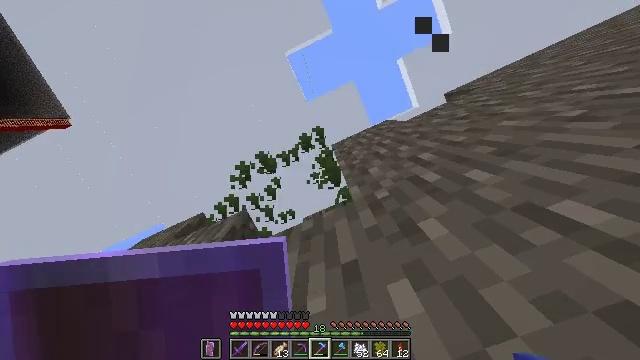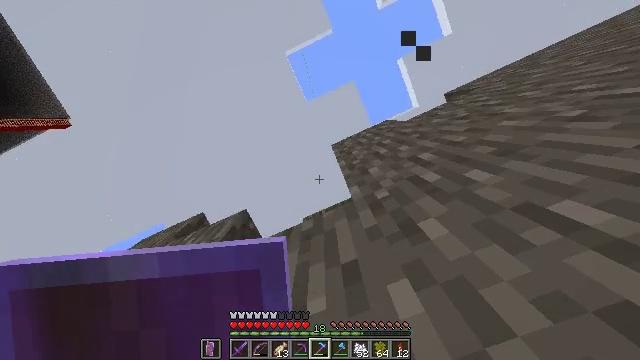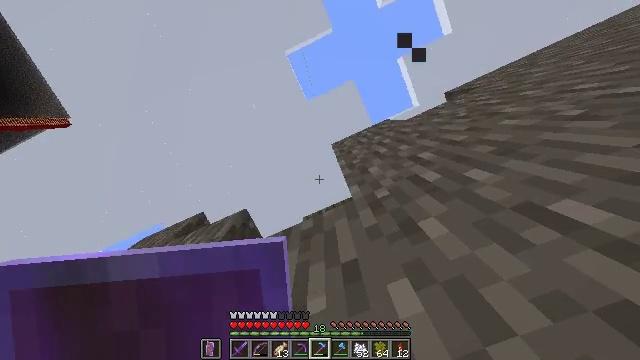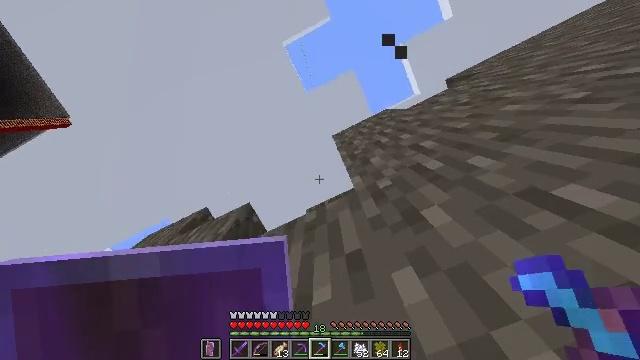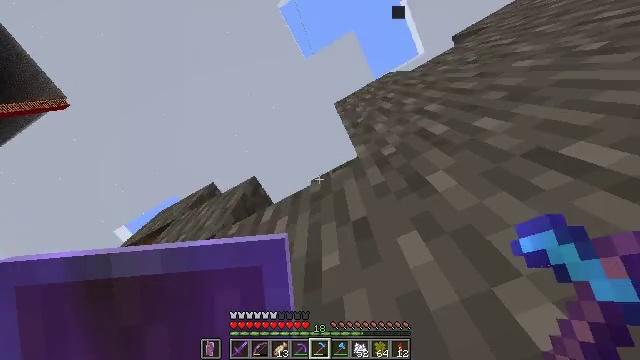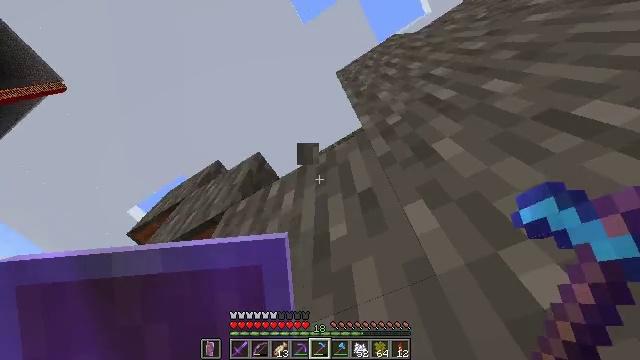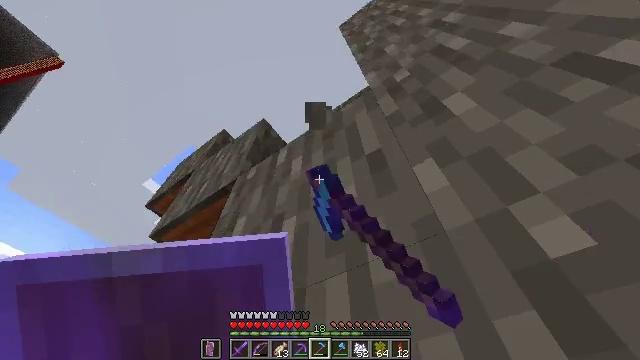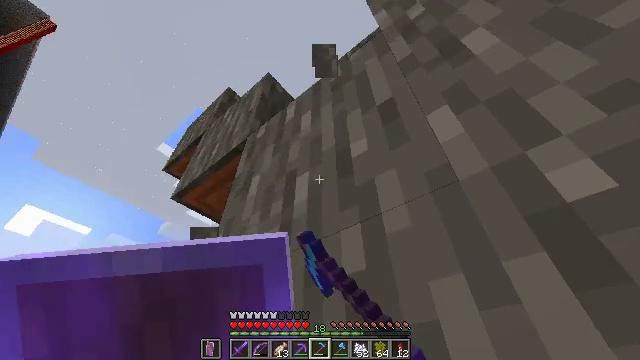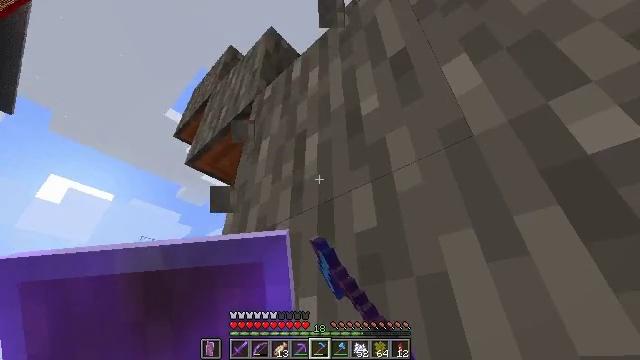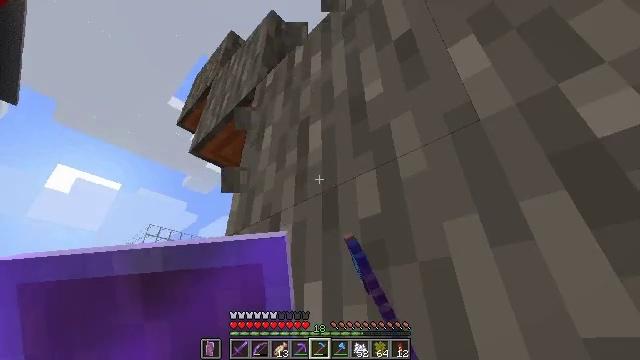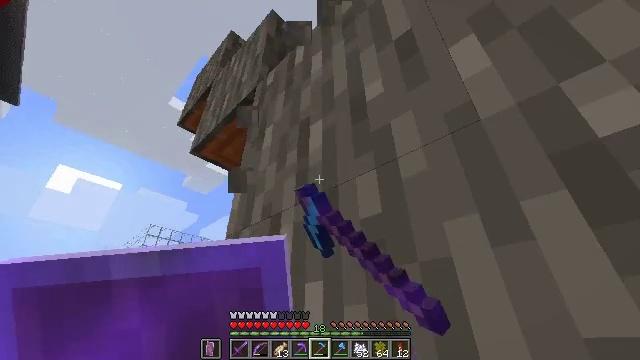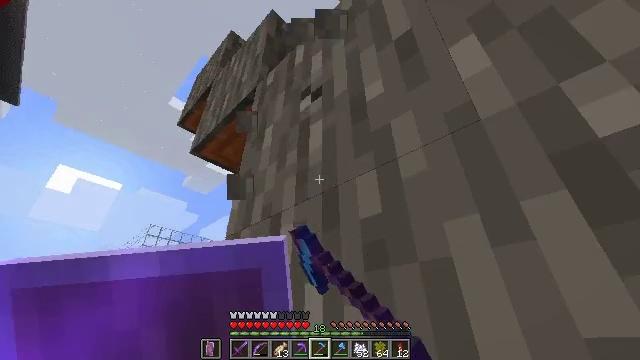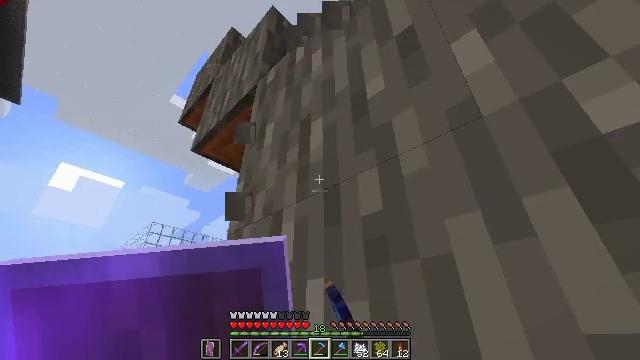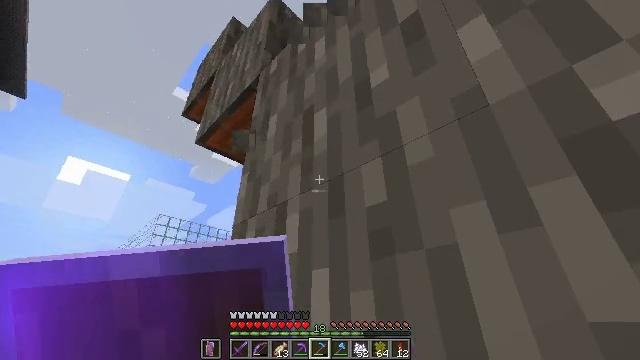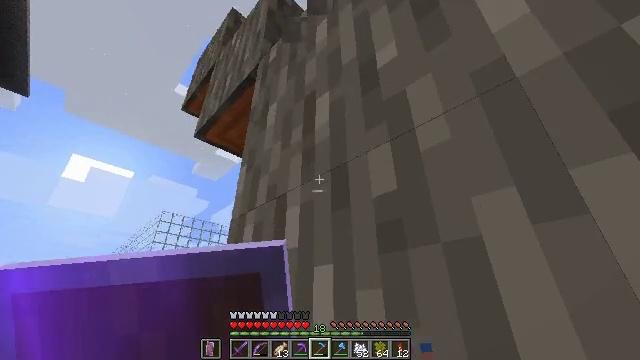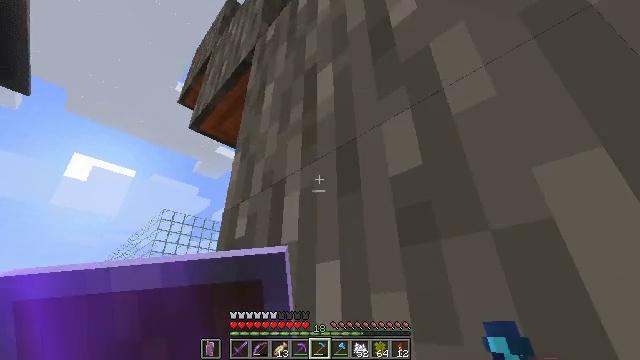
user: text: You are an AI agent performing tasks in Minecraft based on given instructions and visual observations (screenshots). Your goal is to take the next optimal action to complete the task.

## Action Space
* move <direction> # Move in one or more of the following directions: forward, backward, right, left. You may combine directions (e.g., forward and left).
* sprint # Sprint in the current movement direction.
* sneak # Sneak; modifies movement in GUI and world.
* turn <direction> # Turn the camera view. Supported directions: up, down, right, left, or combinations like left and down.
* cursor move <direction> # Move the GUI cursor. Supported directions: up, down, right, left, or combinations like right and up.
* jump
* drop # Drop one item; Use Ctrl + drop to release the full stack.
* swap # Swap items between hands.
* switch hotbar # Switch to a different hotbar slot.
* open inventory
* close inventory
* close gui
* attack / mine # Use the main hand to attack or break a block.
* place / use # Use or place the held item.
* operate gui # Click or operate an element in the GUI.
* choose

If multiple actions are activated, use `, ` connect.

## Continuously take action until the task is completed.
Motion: motion action
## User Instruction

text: Break the acacia leaves to collect them.
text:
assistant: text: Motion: attack / mine
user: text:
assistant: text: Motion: attack / mine
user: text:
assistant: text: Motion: turn left and down, attack / mine
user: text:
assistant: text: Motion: turn left and down, attack / mine
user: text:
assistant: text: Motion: turn left and down, attack / mine
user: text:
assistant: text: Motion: turn left and down, attack / mine
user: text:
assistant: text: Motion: turn left and down, attack / mine
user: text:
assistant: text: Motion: turn left and down, attack / mine
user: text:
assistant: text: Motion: turn left and down, attack / mine
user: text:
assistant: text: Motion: attack / mine
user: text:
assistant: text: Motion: attack / mine
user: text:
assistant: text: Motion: no_op
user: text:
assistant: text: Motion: turn left and down
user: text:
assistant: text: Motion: move forward
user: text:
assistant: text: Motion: move forward
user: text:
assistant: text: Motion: move forward
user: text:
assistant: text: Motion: move forward
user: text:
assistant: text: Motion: move forward
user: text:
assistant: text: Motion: move forward
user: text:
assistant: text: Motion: move forward
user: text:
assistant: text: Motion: move forward
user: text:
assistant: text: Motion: move forward and move left
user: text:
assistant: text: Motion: move forward and move left, turn right
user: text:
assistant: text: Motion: move forward and move left, turn right
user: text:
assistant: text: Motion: move forward and move left, turn right
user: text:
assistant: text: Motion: move forward and move left, turn right
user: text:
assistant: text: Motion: turn right and down
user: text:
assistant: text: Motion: turn right
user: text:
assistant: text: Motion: turn right, attack / mine
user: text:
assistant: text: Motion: turn right, attack / mine